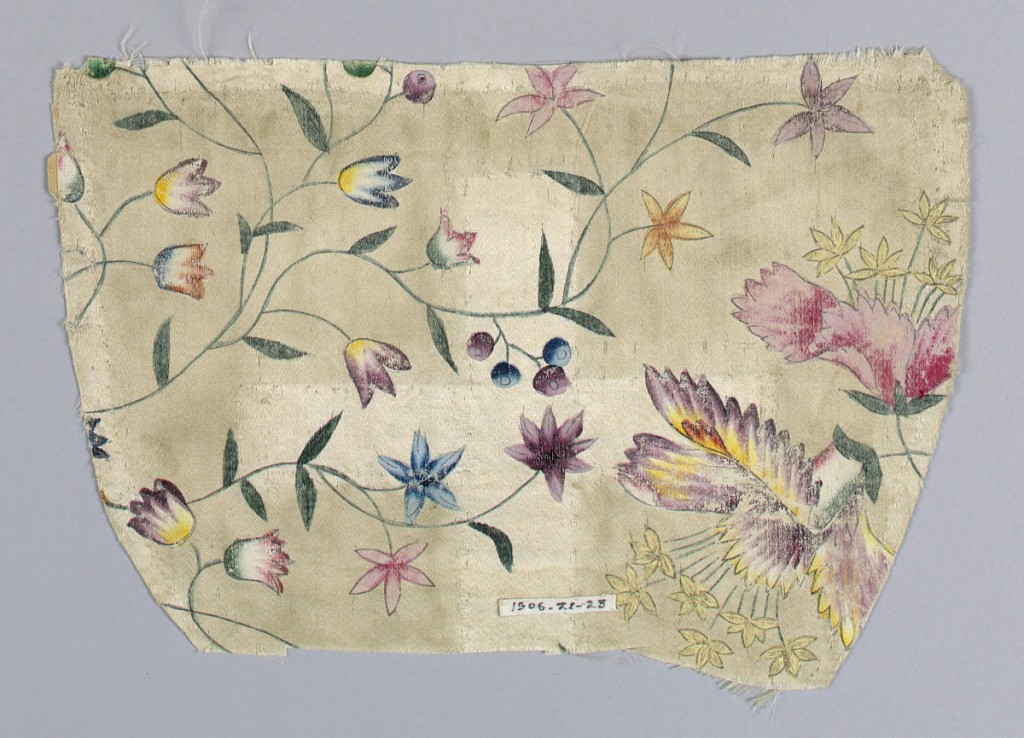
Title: Fragment
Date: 18th century
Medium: silk; tempera Technique: painted on satin weave
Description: White grounded with an incomplete design of slender stems with blossoms and berries and large petal flowers in green, blue, purple, rose, yellow and white.